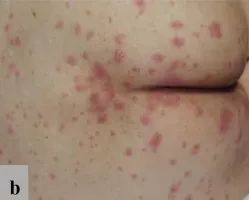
Diffuse erythematous plaques involving perianal area.
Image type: medical_photograph (skin_photograph)